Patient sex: M
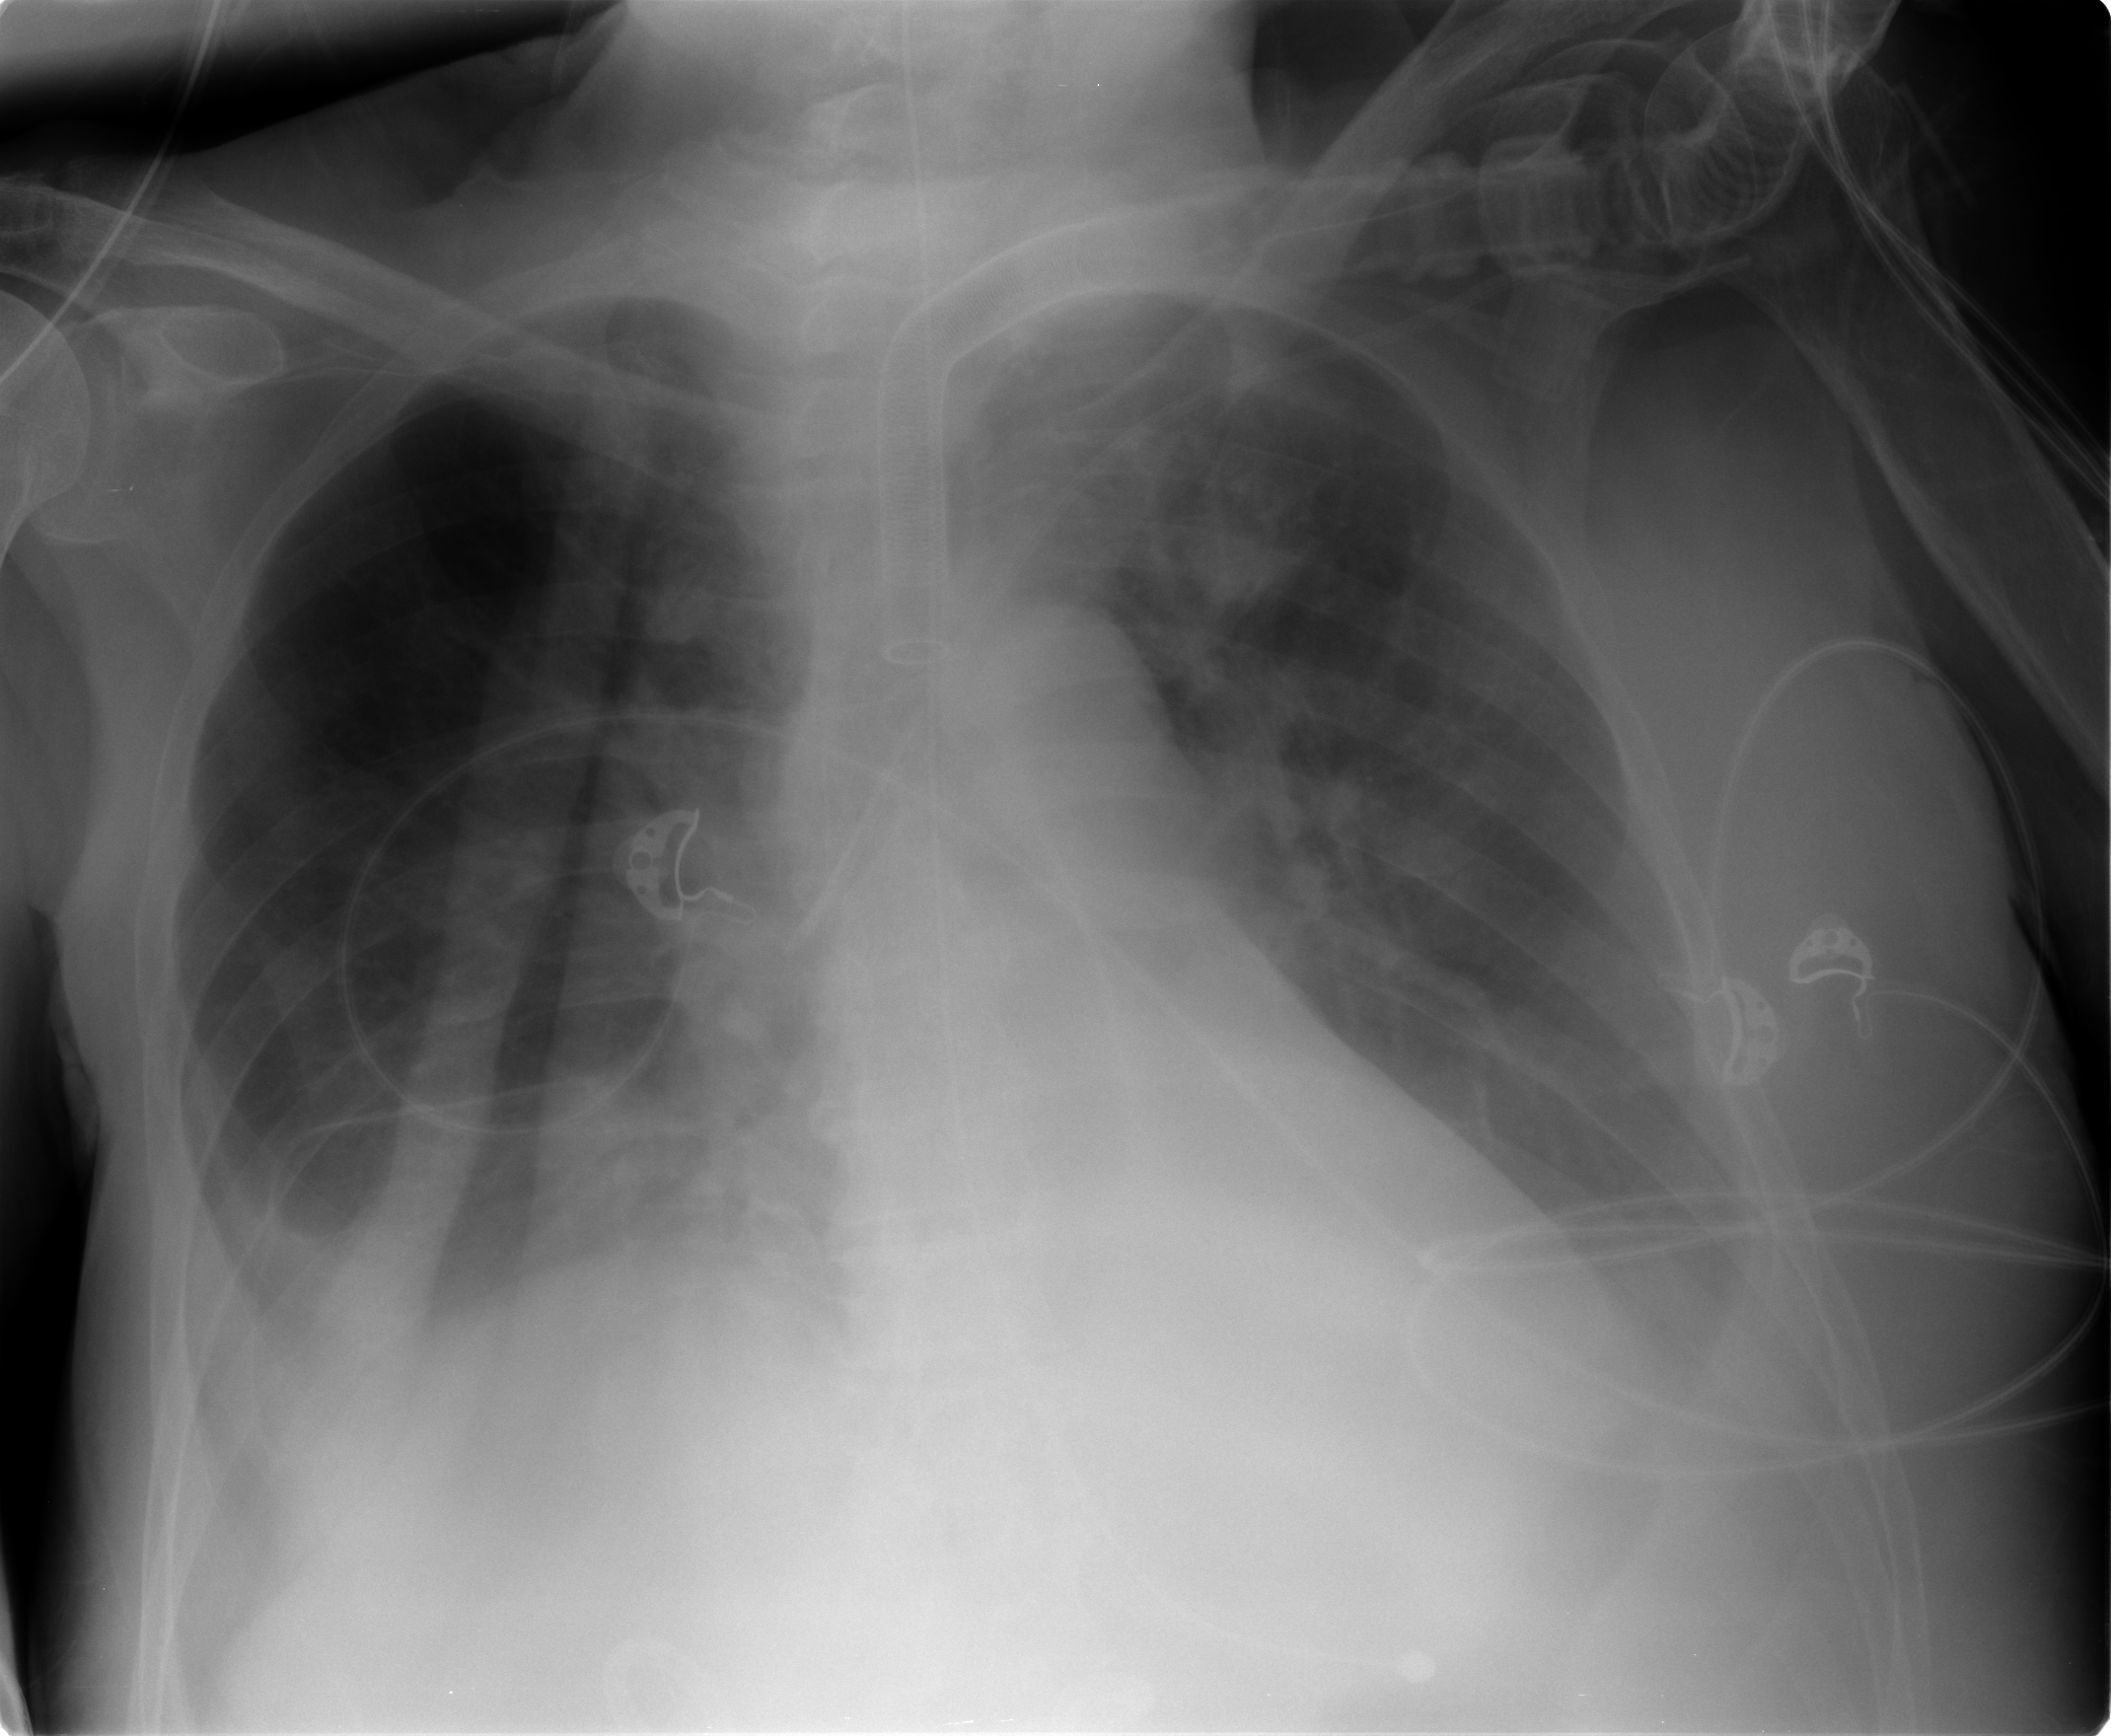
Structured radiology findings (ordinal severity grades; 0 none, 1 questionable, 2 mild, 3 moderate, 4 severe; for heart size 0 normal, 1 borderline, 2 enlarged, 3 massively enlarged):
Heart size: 2
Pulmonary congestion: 0
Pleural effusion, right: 3
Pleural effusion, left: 2
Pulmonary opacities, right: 1
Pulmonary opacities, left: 1
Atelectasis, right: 2
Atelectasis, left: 2